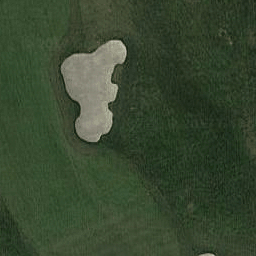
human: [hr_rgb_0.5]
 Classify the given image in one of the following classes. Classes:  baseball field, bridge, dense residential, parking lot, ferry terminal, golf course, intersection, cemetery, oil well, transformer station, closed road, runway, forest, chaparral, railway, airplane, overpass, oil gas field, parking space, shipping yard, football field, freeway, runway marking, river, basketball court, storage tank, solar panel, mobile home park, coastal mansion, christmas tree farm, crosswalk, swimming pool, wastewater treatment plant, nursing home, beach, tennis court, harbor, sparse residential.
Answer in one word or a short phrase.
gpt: golf course